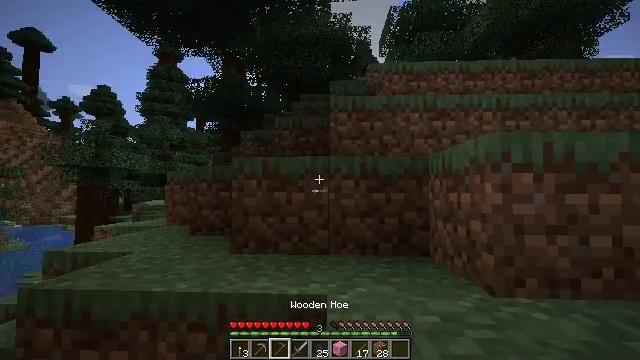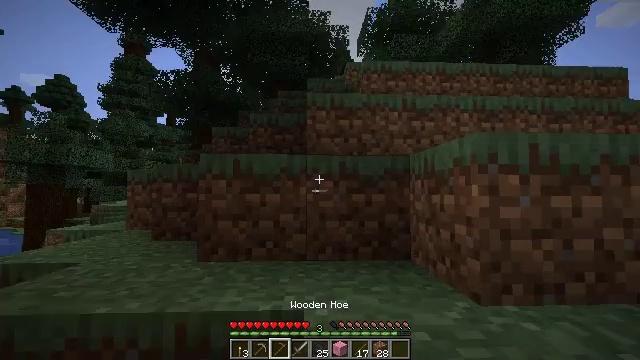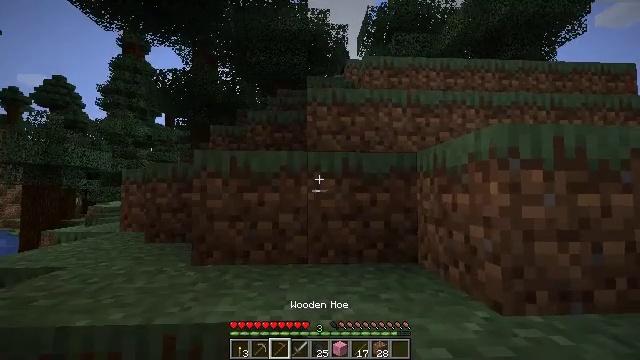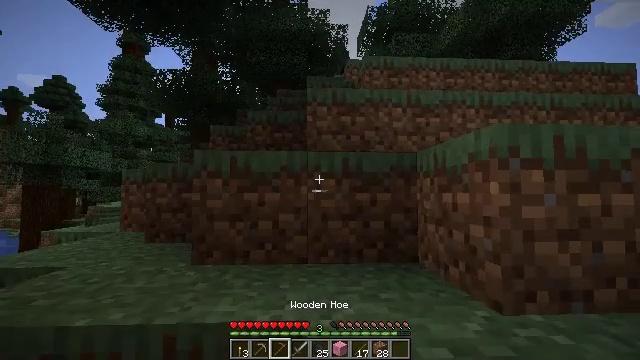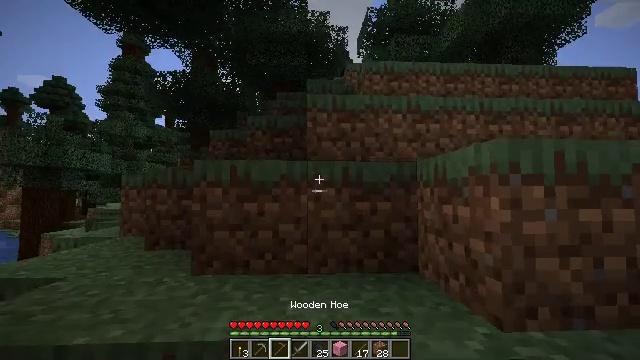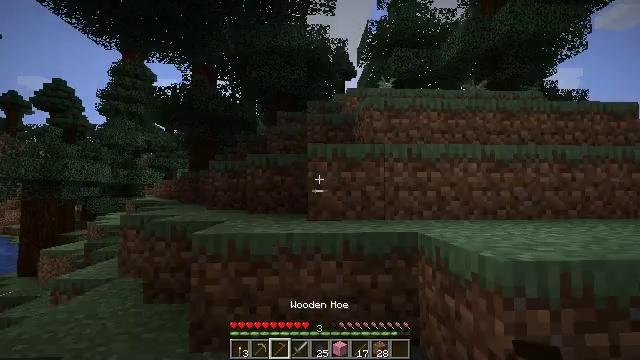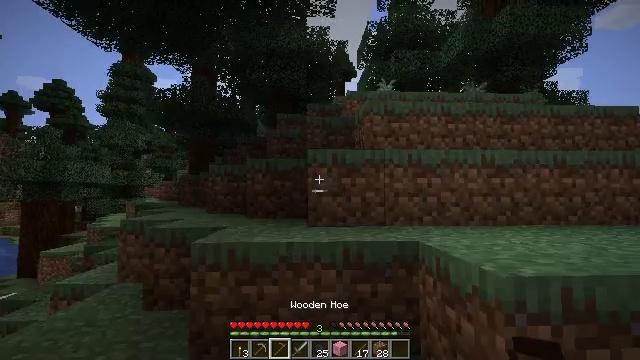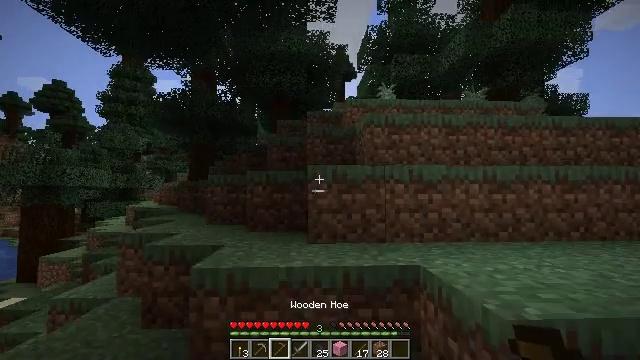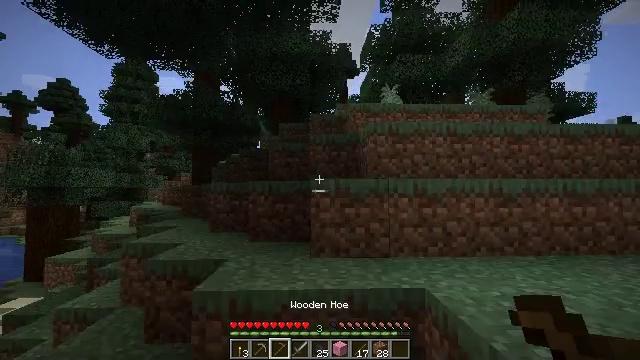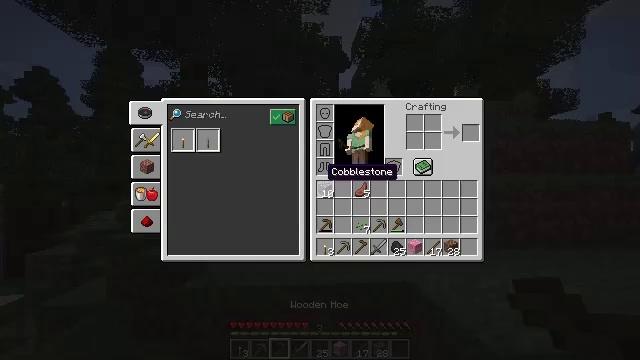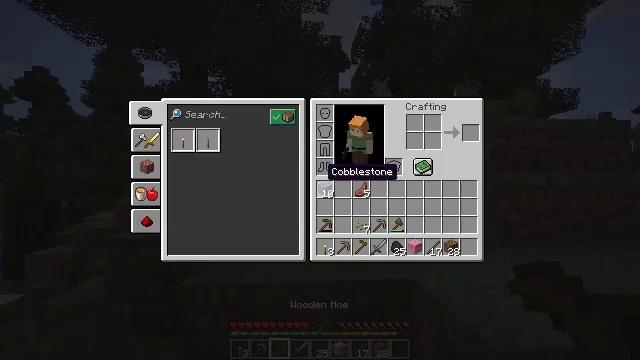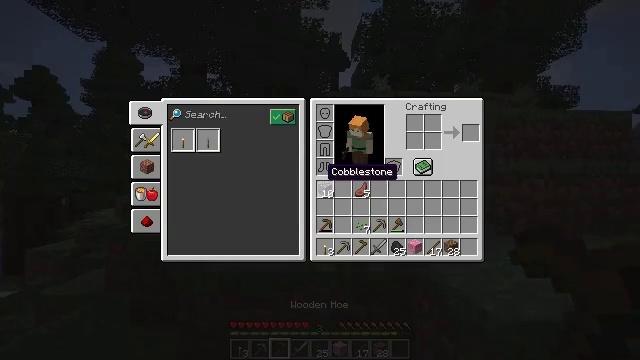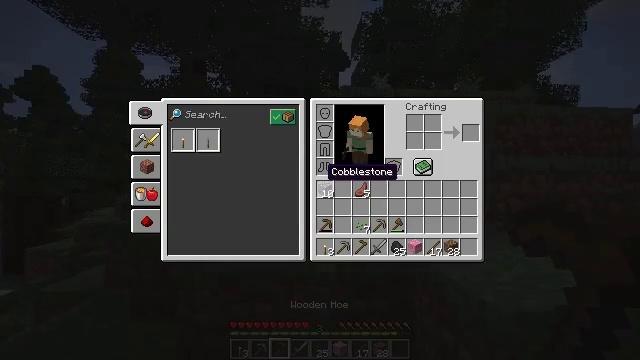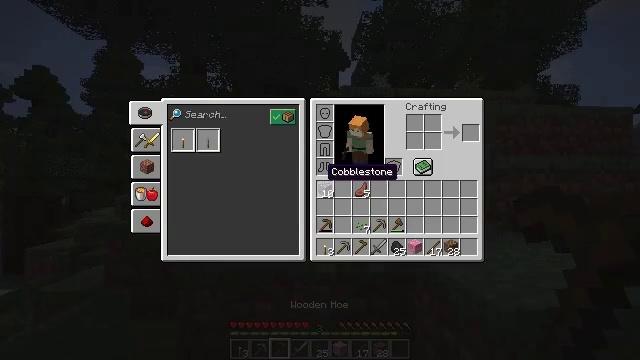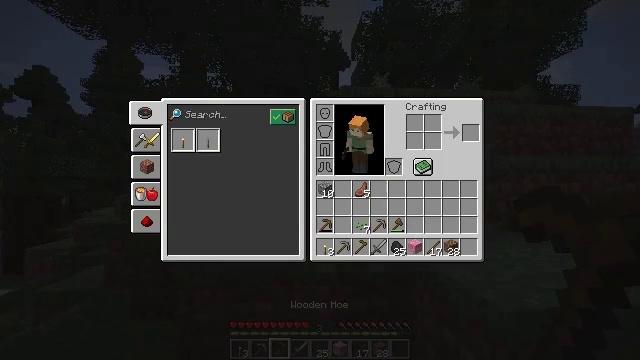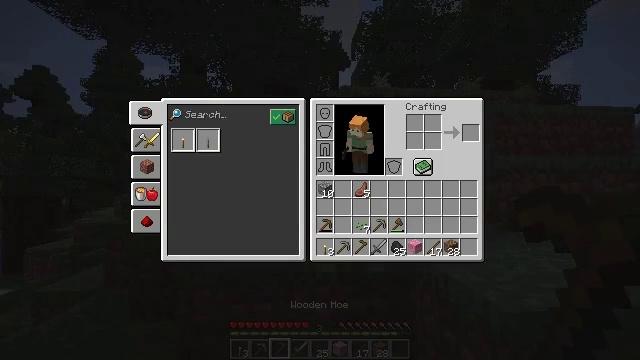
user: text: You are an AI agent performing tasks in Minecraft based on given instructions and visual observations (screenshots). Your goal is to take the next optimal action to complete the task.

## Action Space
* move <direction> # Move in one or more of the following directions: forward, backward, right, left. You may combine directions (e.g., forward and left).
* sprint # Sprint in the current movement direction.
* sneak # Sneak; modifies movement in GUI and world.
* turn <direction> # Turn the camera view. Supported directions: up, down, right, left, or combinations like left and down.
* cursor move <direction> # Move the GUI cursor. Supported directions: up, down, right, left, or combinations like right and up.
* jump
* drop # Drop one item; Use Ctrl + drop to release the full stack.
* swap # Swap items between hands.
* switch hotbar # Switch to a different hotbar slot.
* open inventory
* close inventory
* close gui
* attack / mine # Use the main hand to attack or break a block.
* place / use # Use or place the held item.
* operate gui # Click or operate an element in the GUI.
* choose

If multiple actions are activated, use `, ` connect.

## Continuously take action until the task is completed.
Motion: motion action
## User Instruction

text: Punch the spruce leaves to get saplings.
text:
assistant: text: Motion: move forward, turn right
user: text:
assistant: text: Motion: move forward
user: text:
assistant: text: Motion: move forward
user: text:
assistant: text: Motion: move forward, jump
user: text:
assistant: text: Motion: move forward, jump
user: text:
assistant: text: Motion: move forward, jump
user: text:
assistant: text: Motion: jump
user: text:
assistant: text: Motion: no_op
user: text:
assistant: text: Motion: turn right and down, close inventory
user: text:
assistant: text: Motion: close inventory
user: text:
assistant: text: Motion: close inventory
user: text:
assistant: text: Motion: open gui
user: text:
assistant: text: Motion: no_op
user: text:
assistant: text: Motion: no_op
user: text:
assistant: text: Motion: cursor move right
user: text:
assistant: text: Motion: cursor move right
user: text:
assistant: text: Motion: cursor move right
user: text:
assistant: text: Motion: cursor move right and down
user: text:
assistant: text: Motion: cursor move right and down
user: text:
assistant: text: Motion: no_op
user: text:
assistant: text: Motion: no_op
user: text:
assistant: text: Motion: cursor move down
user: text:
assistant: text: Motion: no_op
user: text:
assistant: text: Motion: no_op
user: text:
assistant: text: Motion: operate gui
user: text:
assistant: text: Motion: operate gui
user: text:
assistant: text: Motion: operate gui
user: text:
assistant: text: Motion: no_op
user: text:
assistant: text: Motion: no_op
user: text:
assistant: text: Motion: cursor move down